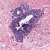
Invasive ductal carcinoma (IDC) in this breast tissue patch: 0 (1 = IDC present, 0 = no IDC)